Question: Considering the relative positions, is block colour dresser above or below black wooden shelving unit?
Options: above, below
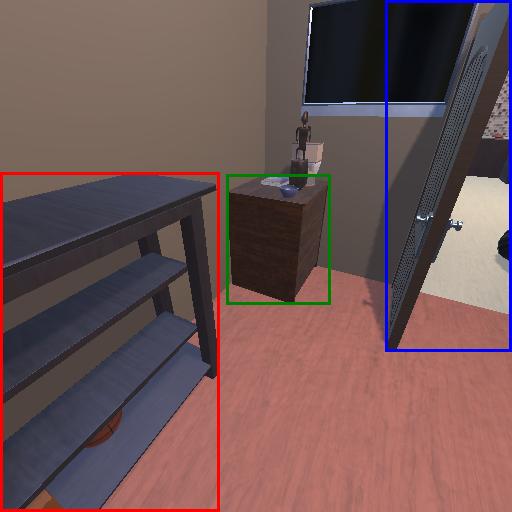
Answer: above